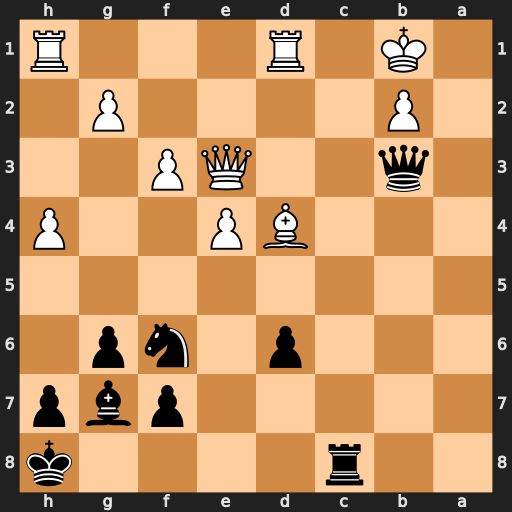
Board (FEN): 2r4k/5pbp/3p1np1/8/3BP2P/1q2QP2/1P4P1/1K1R3R
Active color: b
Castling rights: -
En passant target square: -
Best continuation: Qc2+ Ka2 Ra8+